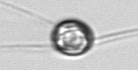
Label: Chaetoceros_danicus